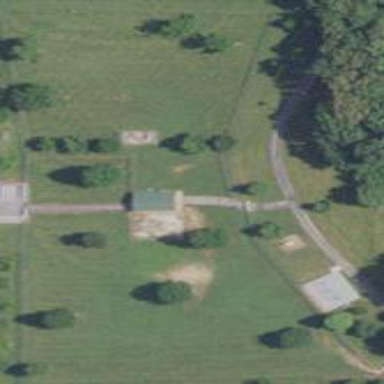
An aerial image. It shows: Fenced dog park area for leisure land.